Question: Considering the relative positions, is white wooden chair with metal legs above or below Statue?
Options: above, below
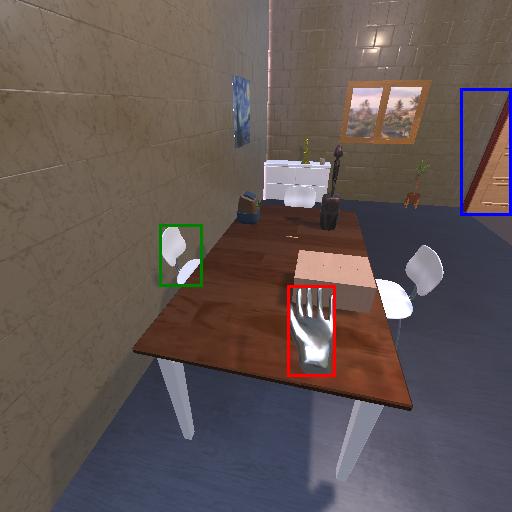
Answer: above